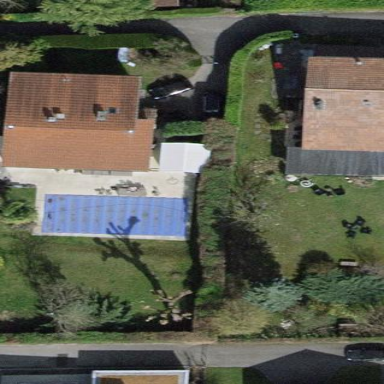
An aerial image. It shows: Garden enclosed by fence.